Interaction volume radius: 10 \u00c5
Interaction volume height: 35 \u00c5
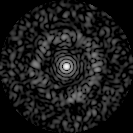
Disorder parameter: 0.8393